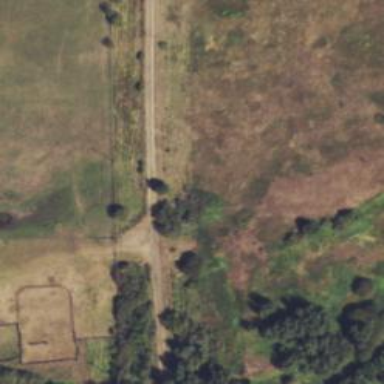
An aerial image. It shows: Abandoned railway.